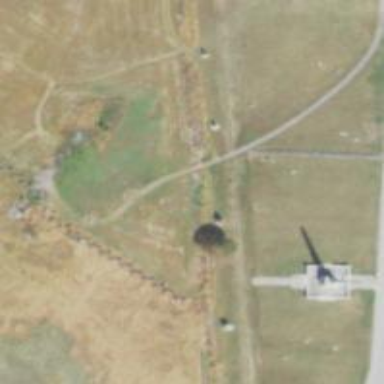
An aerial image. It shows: Historic monument.